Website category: university
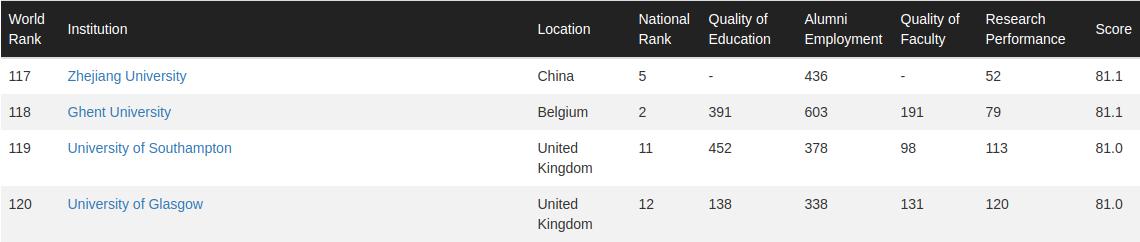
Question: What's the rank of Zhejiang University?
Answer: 117

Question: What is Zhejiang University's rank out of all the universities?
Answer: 117

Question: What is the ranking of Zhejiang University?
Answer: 117

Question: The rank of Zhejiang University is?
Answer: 117

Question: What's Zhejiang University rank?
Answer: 117

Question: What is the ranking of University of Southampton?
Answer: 119

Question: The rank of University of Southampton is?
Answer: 119

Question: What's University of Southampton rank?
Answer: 119

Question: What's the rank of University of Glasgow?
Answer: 120

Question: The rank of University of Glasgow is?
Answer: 120

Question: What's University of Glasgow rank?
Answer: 120

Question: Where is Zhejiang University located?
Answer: China

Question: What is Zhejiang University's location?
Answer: China

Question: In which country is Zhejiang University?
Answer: China

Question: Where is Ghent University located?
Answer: Belgium

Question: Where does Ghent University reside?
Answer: Belgium

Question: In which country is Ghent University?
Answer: Belgium

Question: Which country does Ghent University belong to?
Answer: Belgium

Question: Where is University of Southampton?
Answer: United Kingdom

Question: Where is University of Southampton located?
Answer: United Kingdom

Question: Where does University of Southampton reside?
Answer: United Kingdom

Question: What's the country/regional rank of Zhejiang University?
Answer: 5

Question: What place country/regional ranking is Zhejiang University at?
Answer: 5

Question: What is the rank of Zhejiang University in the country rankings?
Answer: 5

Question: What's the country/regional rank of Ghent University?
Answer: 2

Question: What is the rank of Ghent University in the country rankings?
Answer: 2

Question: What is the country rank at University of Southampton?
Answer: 11

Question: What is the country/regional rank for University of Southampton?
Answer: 11

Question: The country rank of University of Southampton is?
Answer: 11

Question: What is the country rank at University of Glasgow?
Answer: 12

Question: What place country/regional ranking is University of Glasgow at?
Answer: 12

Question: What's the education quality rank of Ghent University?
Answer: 391

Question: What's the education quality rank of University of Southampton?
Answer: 452

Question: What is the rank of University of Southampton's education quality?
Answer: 452

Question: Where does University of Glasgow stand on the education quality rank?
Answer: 138

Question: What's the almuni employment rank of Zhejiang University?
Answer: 436

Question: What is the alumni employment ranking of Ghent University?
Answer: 603

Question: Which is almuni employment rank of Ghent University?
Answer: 603

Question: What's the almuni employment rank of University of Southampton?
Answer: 378

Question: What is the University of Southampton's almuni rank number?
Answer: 378

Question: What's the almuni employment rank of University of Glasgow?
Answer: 338

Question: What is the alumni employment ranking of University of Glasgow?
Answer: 338

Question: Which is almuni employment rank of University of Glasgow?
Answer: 338

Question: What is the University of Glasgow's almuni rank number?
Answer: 338

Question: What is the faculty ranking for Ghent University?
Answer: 191

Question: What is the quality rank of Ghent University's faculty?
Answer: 191

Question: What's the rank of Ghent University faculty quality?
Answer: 191

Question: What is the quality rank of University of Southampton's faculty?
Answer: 98

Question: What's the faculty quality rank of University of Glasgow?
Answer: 131

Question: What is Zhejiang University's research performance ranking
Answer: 52

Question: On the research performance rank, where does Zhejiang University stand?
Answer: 52

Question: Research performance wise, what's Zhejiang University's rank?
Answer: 52

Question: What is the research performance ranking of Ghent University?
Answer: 79

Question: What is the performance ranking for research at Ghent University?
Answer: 79

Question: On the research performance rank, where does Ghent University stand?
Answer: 79

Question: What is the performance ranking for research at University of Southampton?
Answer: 113

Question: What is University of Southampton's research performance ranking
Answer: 113

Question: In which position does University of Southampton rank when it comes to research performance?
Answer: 113

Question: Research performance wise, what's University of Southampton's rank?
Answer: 113

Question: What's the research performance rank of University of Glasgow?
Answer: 120

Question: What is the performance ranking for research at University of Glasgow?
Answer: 120

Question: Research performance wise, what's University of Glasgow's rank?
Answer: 120

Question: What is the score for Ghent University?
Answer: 81.1

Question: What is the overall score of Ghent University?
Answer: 81.1